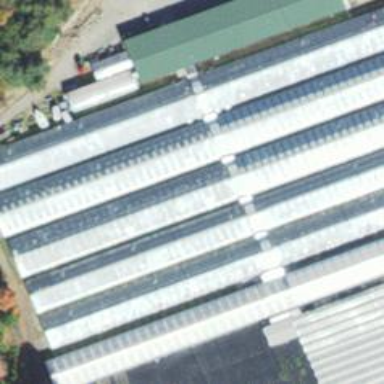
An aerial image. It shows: Greenhouse.